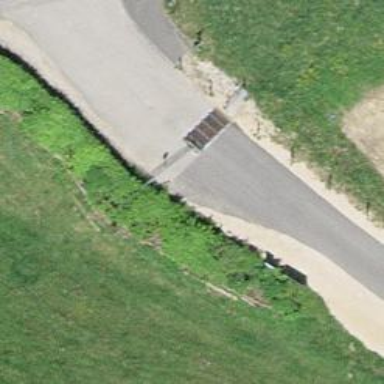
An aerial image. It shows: Gate.